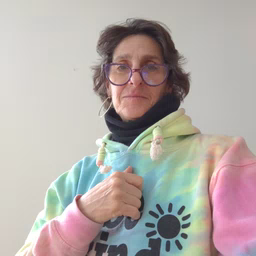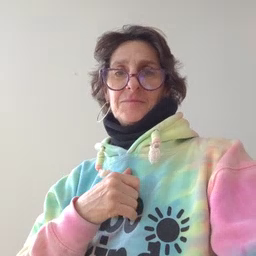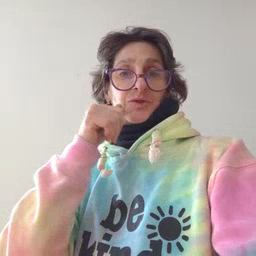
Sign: girl